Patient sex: M
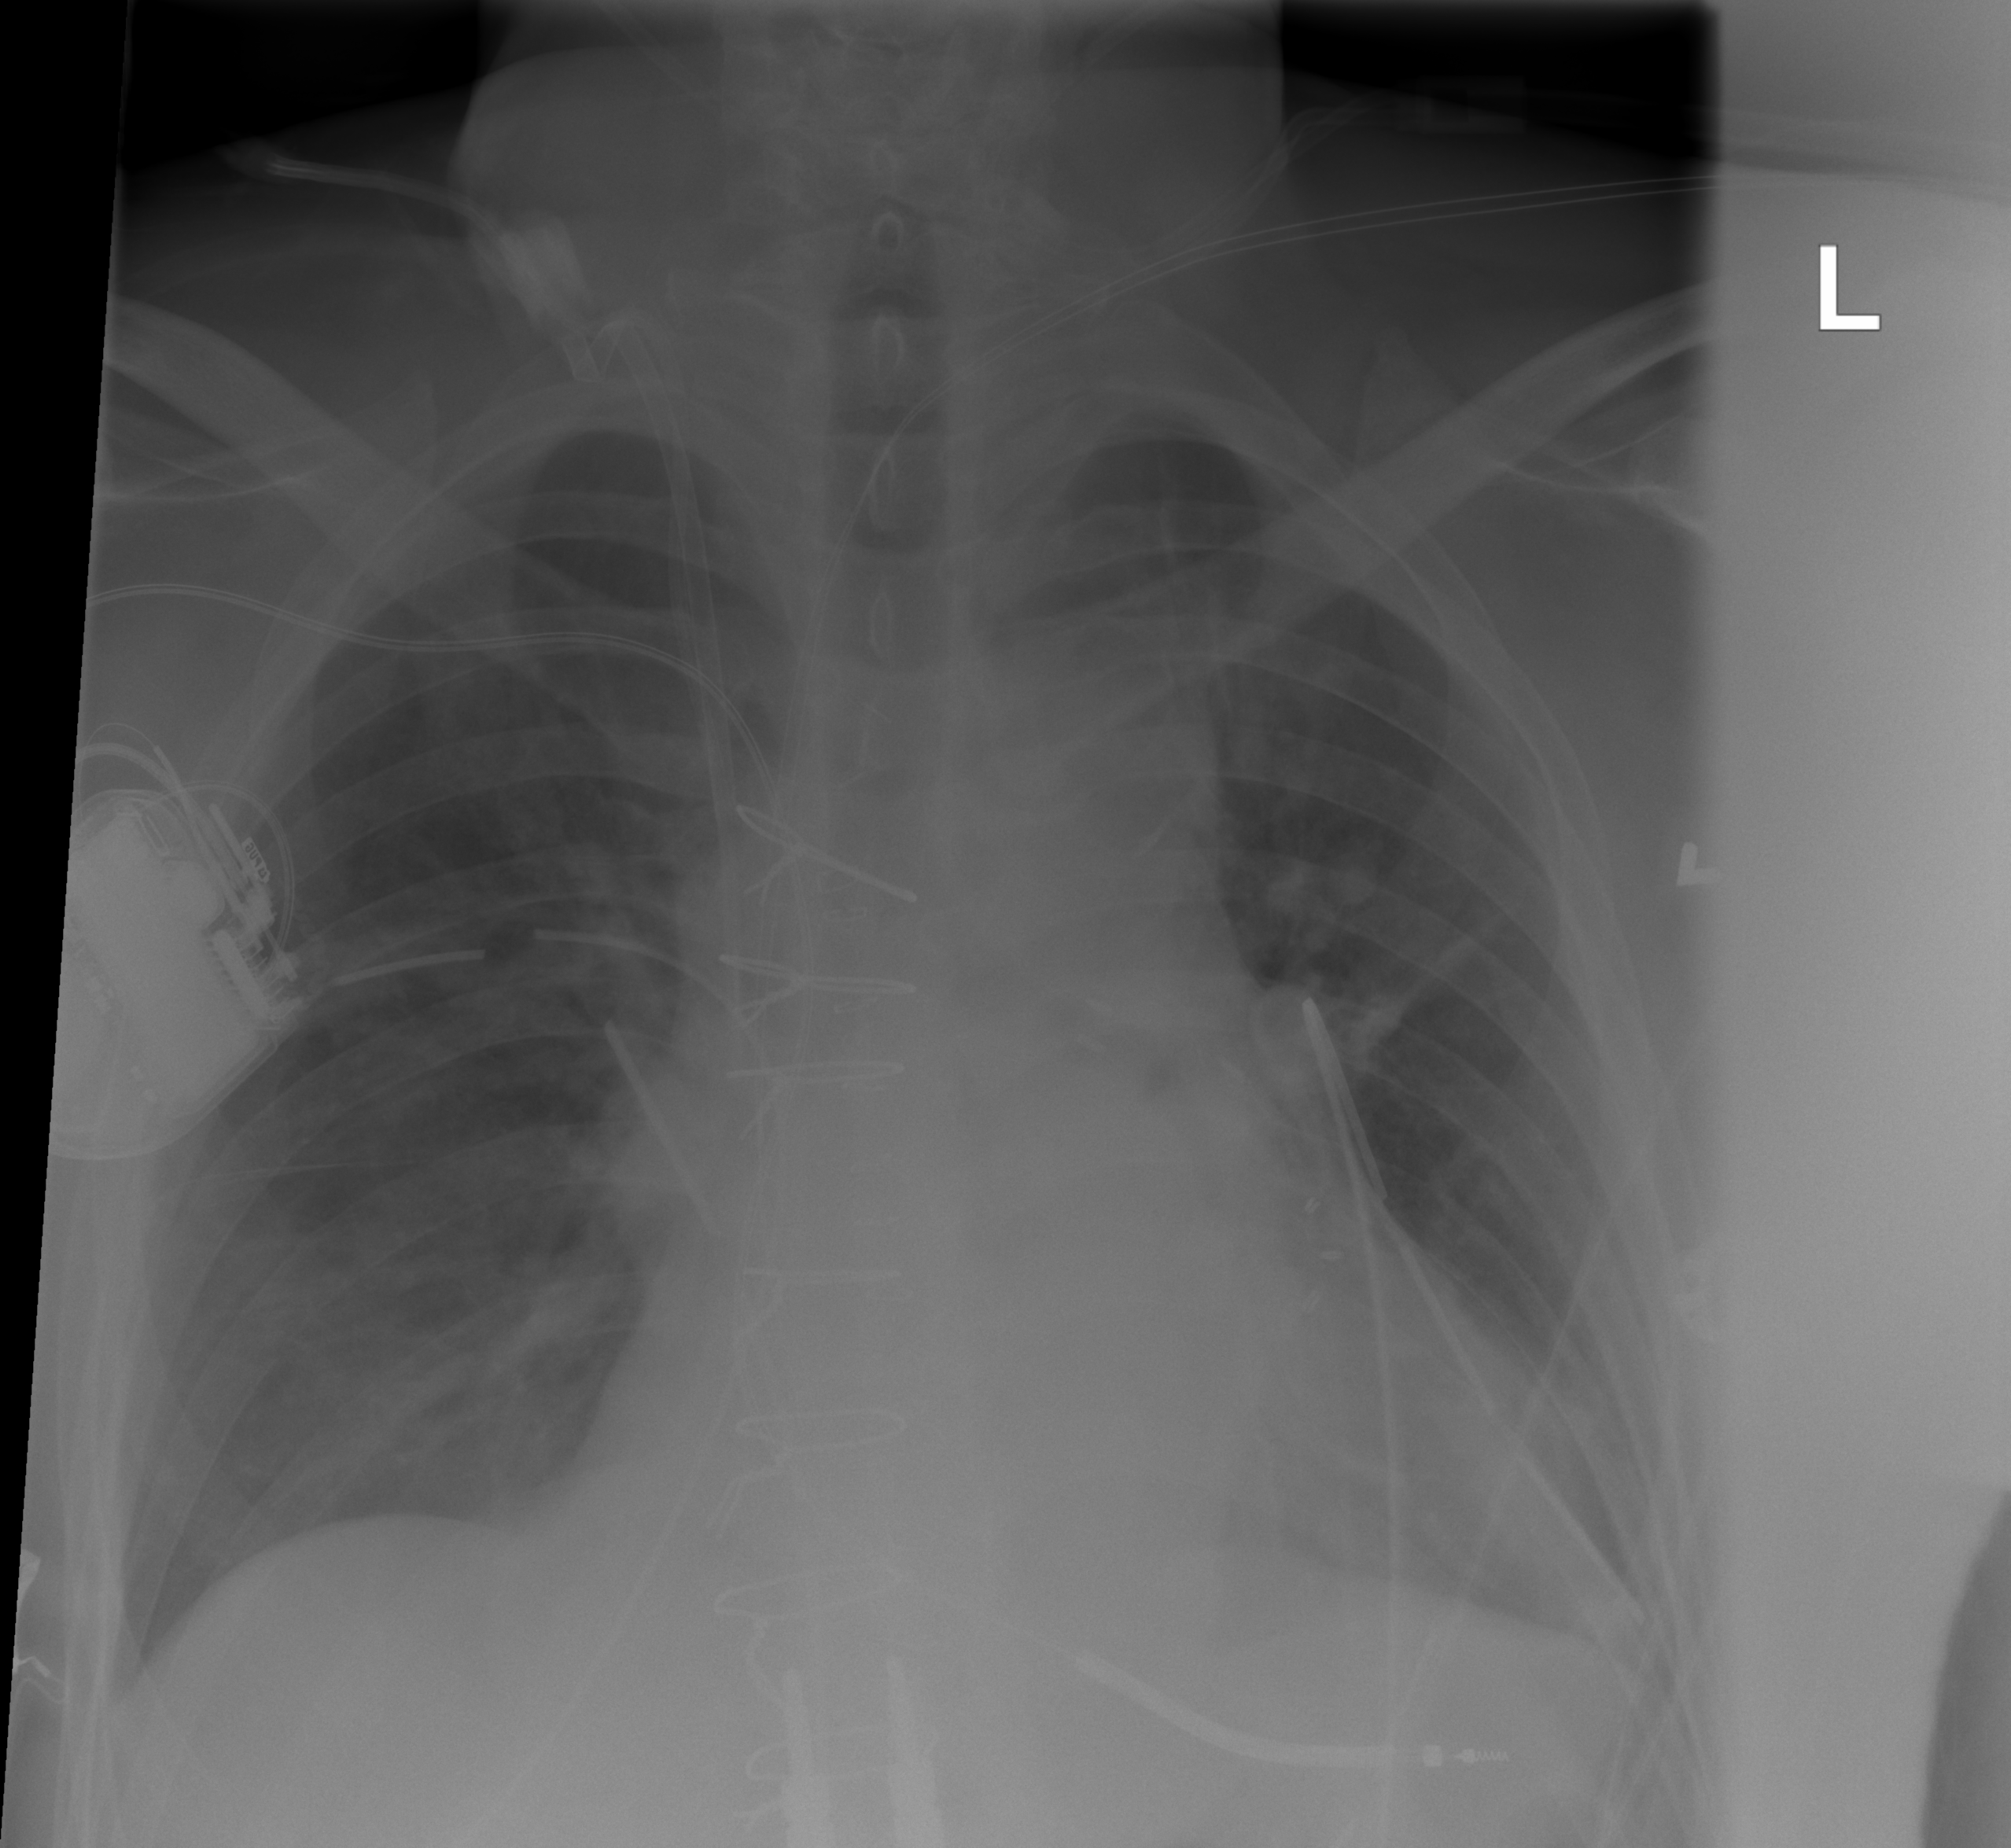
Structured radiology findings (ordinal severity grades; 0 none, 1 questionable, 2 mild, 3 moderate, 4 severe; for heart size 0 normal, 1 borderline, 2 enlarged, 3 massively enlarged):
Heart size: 0
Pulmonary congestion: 0
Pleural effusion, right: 0
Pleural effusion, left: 0
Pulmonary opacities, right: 0
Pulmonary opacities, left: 0
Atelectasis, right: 2
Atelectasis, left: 2